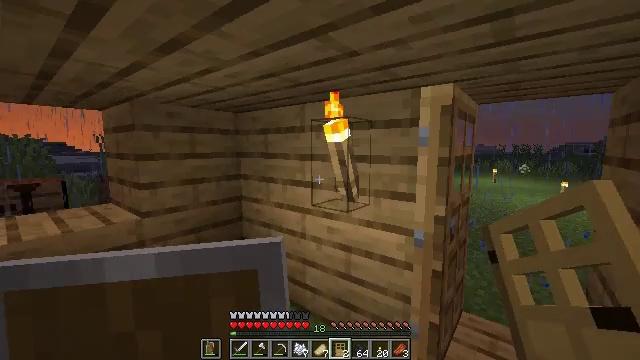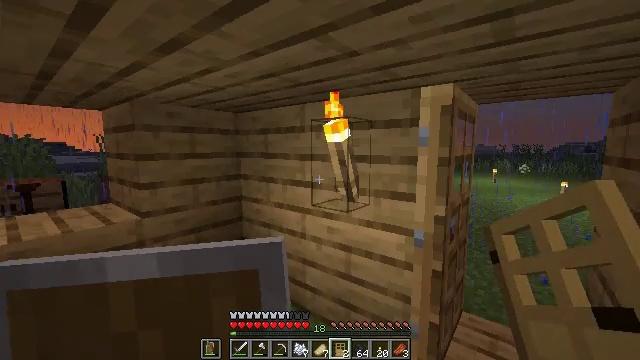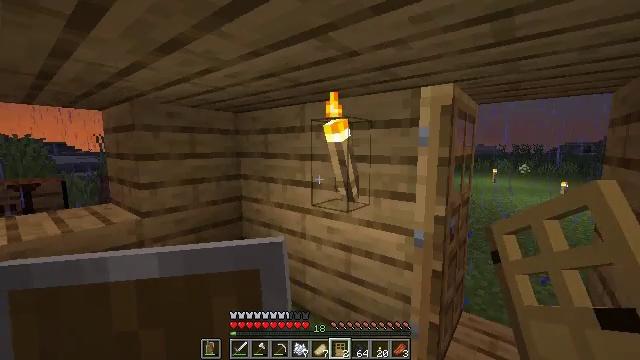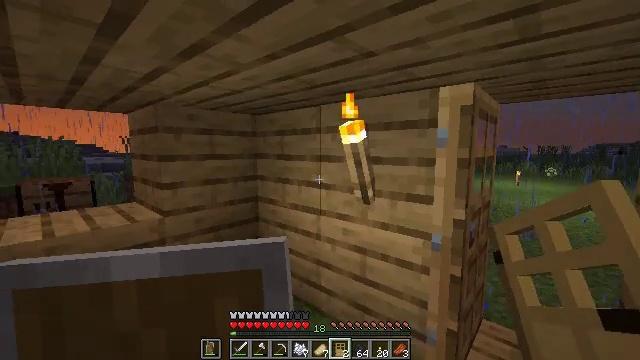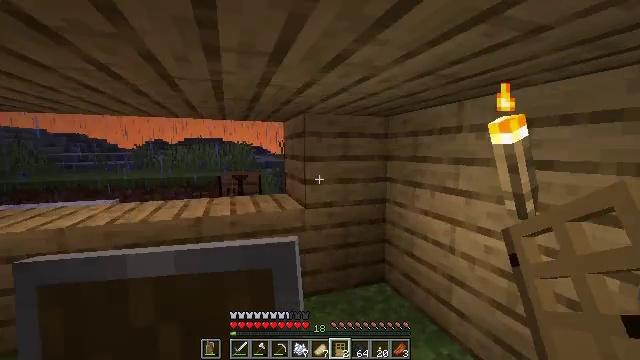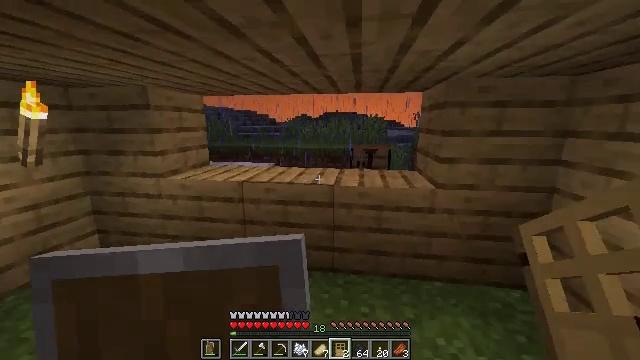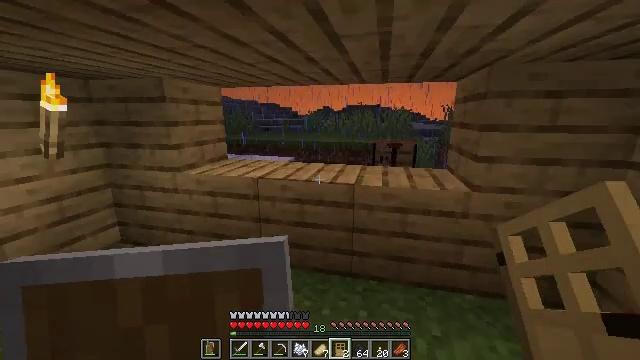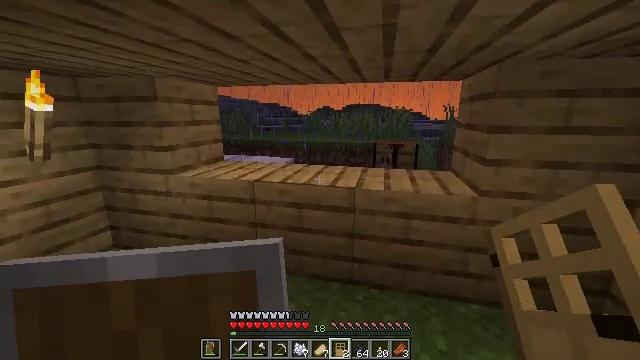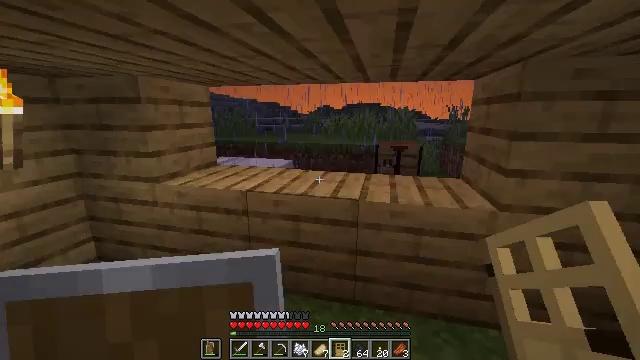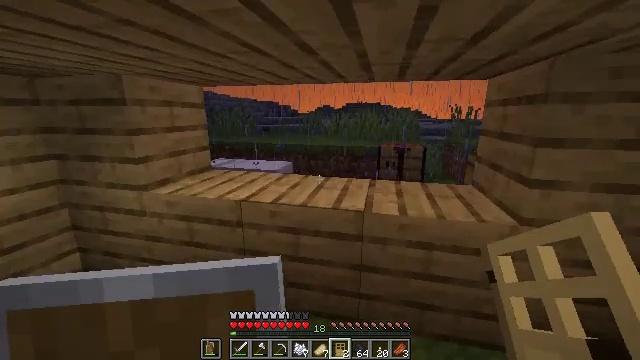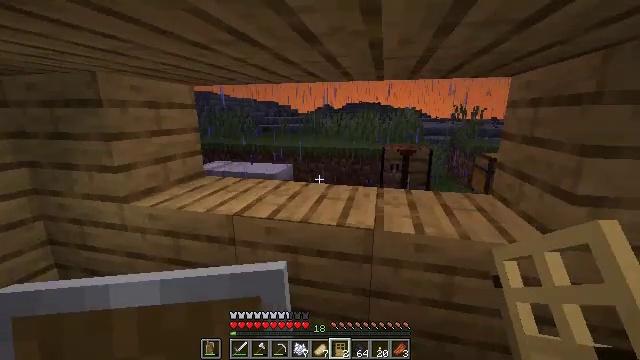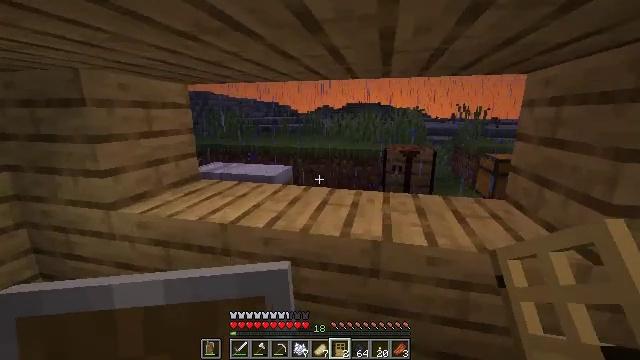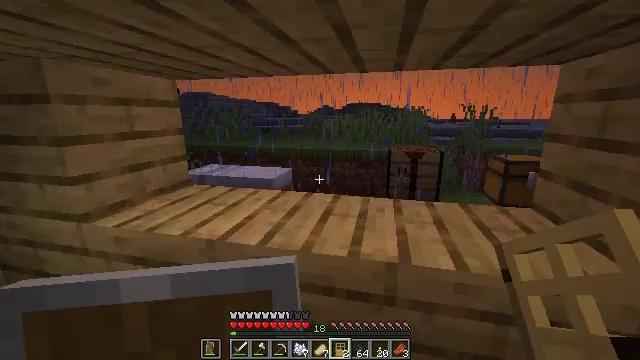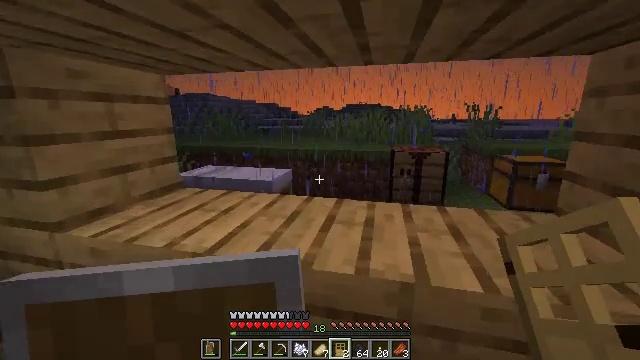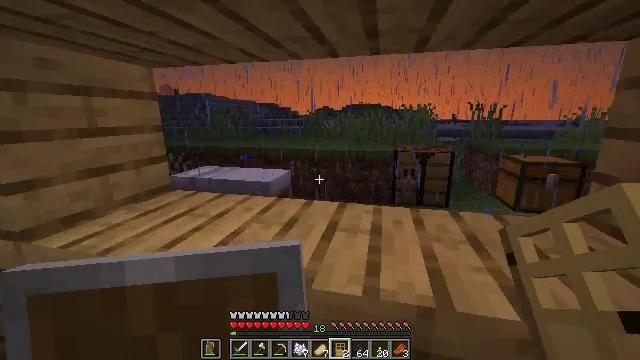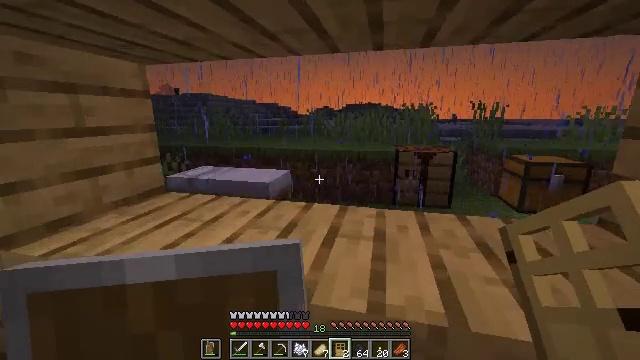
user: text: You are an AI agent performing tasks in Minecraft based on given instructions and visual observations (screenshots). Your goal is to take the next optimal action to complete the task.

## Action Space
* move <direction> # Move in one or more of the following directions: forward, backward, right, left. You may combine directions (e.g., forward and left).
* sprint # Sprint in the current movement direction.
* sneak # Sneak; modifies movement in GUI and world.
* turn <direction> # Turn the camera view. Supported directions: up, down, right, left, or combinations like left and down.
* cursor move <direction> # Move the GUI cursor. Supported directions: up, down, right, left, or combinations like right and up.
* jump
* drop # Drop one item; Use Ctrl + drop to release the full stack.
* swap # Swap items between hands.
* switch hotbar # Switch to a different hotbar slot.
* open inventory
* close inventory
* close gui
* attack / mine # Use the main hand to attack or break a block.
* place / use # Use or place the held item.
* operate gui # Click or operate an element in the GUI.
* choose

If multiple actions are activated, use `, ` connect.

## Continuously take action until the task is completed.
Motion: motion action
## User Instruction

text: Mine sand by the water.
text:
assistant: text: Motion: no_op
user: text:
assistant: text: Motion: no_op
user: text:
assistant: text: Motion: turn left
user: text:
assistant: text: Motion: turn left
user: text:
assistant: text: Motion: move forward, turn left and down
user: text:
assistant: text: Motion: move forward, turn left and down
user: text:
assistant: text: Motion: move forward
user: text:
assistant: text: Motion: move forward
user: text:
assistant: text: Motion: move forward
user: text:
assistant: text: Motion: move forward
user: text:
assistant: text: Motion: move forward
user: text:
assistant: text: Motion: move forward
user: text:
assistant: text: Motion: move forward
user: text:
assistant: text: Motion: move forward
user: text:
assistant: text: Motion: move forward
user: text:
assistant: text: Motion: no_op
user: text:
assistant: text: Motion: no_op
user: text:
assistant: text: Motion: no_op
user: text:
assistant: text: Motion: no_op
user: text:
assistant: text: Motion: move back
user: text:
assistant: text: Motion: move back, turn left and up
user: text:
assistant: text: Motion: move back, turn left
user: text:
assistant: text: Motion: move back, turn left
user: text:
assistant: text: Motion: move back
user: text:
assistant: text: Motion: move back
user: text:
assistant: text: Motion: no_op
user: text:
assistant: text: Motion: no_op
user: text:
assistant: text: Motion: turn right
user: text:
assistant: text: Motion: turn right and down
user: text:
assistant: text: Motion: turn right